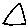
Label: triangle